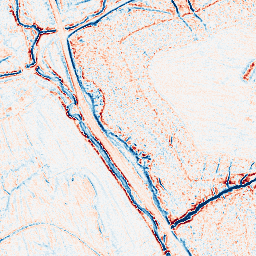
Category: edge_preserving
Decomposition family: anisotropic_diffusion
Decomposition parameters: iterations: 20
kappa: 10
gamma: 0.05
Upsampling method: quadratic
Upsampling parameters: scale: 2
Upsampling scale: 2